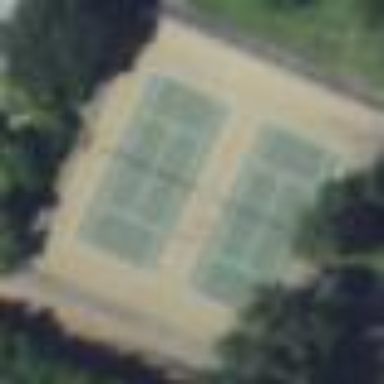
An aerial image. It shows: Tennis court on pitch.